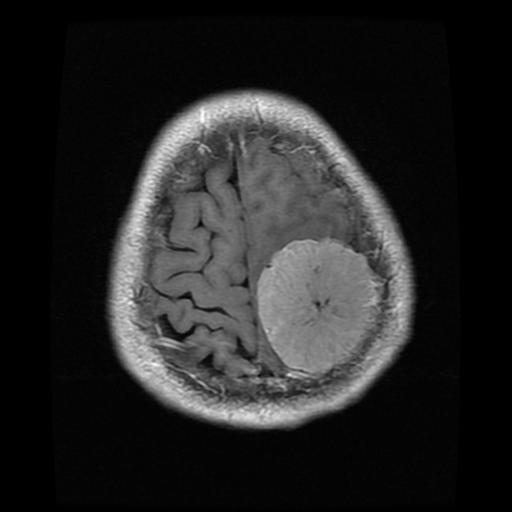
Label: meningioma